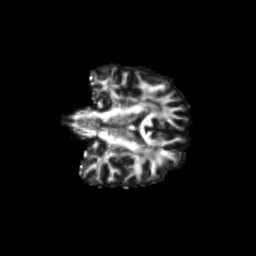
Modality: FA
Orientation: coronal
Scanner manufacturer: siemens
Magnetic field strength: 3 T
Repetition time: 9.2 s
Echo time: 0.084 s